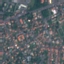
Land use / land cover class: Residential